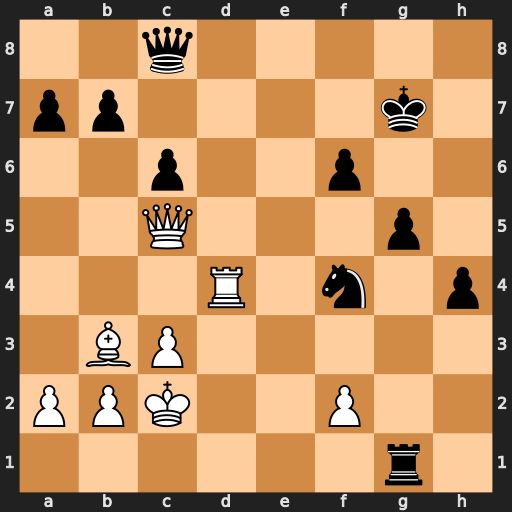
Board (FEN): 2q5/pp4k1/2p2p2/2Q3p1/3R1n1p/1BP5/PPK2P2/6r1
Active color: w
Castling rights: -
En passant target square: -
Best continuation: Qe7+ Kh6 Qxf6+